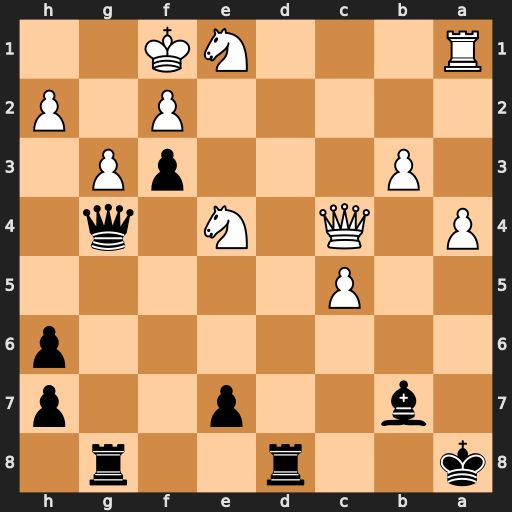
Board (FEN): k2r2r1/1b2p2p/7p/2P5/P1Q1N1q1/1P3pP1/5P1P/R3NK2
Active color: b
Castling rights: -
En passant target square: -
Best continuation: Qxe4 Qxe4 Bxe4